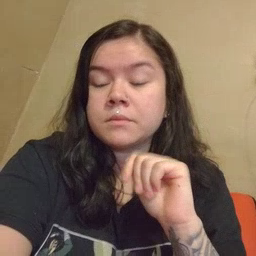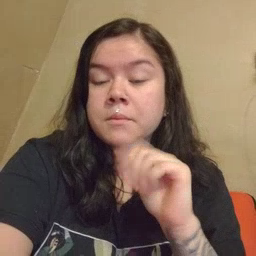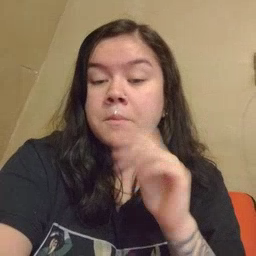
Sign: TV